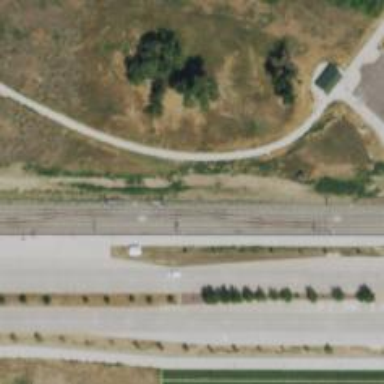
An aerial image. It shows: Light rail electrified with contact line.